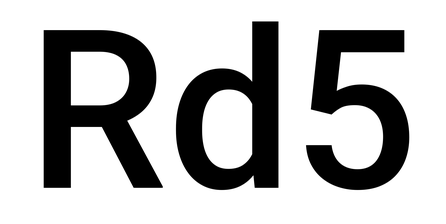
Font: Roboto_Medium